Interaction volume radius: 5 \u00c5
Interaction volume height: 15 \u00c5
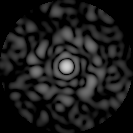
Disorder parameter: 0.8379